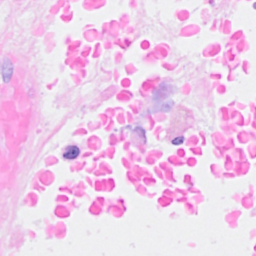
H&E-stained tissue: Breast